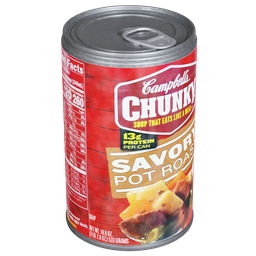
Label: tools